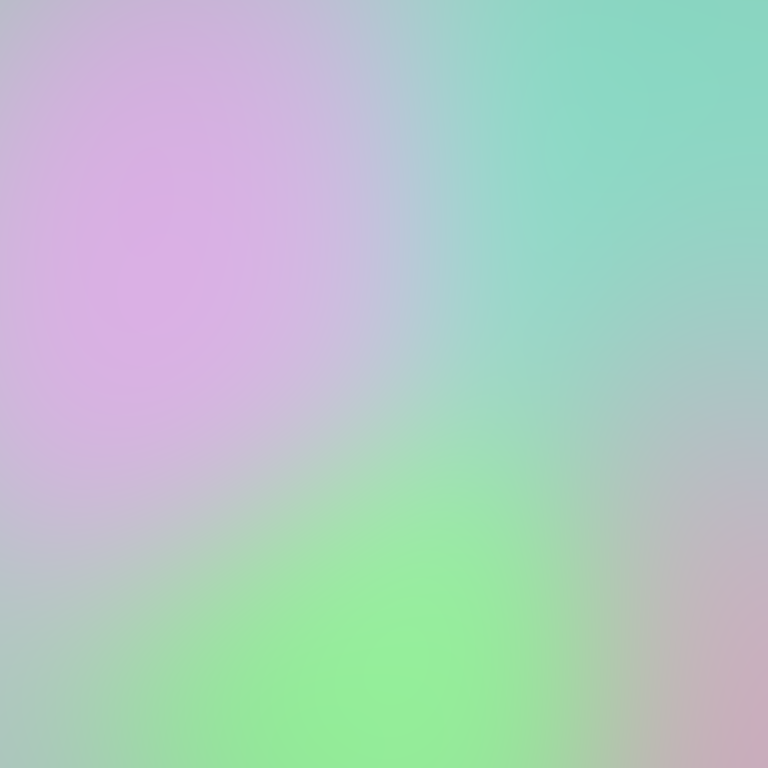
Abstract light effect, smooth gradient from soft pink to gentle teal, serene atmosphere, diffuse glow, no room, no furniture, no objects.